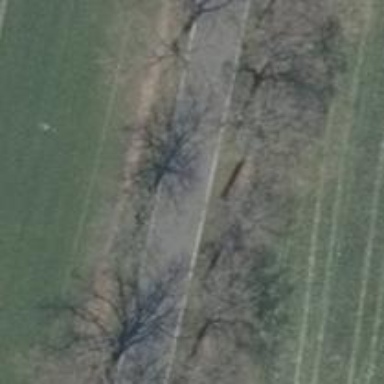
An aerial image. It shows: Secondary road.